Question:
I'm trying to bind a shortcut key to a specific weak warning in GoLand.
I like declaring implicit struct literals.
Although I click on it in the gif there I have it now the option "Show quick fixes" binded to a shortcut but I still have to navigate to the Problems toolwindow, and select the warning.
Is there a way I can do it in one shortcut key? Just for this specific warning?
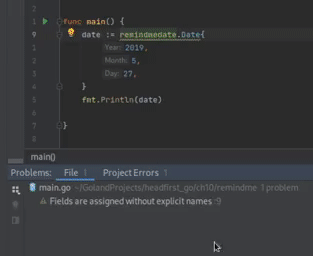
Answer: i was able to work around it, or i guess what i've been doing was the work around coz what i should be doing is accessing the 'show context actions' options from the editor now i just do that keybind and press on enter and it just goes. :)